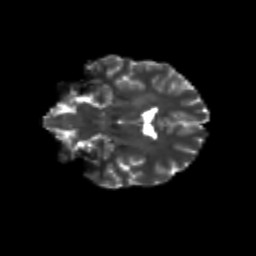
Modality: T2w
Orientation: coronal
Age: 19
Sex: male
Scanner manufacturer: siemens
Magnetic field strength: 3 T
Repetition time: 8.6 s
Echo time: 0.095 s